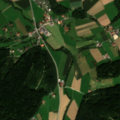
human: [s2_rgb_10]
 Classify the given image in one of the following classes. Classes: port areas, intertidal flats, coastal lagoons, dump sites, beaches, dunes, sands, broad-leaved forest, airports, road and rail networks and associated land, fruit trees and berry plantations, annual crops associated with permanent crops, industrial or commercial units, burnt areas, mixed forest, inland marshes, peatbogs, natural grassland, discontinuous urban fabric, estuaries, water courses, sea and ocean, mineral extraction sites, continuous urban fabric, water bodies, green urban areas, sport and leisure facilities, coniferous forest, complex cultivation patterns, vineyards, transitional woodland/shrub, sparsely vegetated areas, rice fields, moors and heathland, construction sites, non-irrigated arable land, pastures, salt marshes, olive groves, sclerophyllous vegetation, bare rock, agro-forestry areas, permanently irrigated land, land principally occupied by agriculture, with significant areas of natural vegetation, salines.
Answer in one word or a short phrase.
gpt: discontinuous urban fabric, non-irrigated arable land, coniferous forest